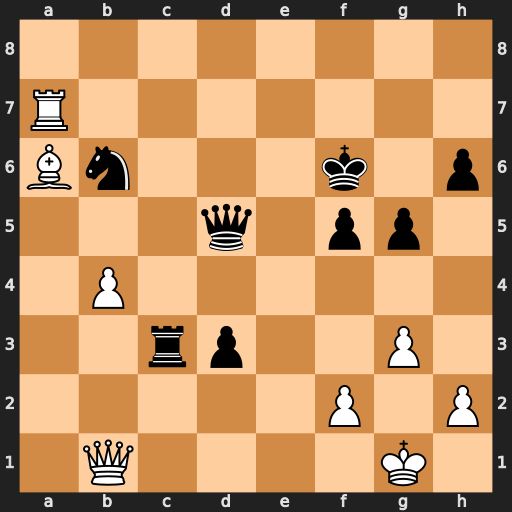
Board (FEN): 8/R7/Bn3k1p/3q1pp1/1P6/2rp2P1/5P1P/1Q4K1
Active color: w
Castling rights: -
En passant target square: -
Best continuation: Qe1 Qe5 Rf7+ Kxf7 Qxe5 Rc1+ Kg2